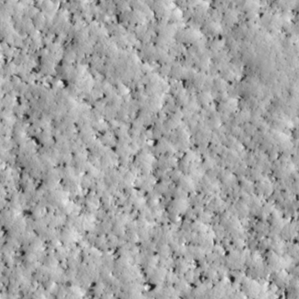
Label: non_frost